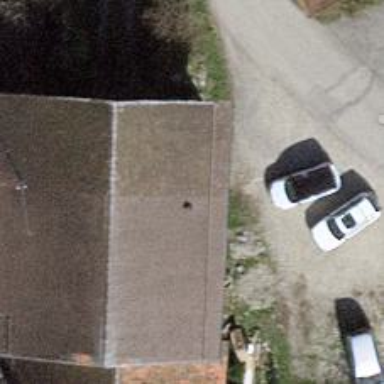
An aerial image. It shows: Farm shop.